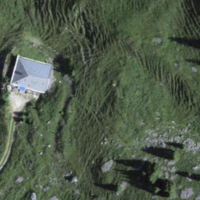
EUNIS habitat code: 23
Species observed at this site:
Picea abies
Polystichum lonchitis
Gentiana verna
Asplenium viride